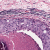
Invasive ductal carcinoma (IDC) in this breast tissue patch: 0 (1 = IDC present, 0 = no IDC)